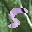
Label: 5